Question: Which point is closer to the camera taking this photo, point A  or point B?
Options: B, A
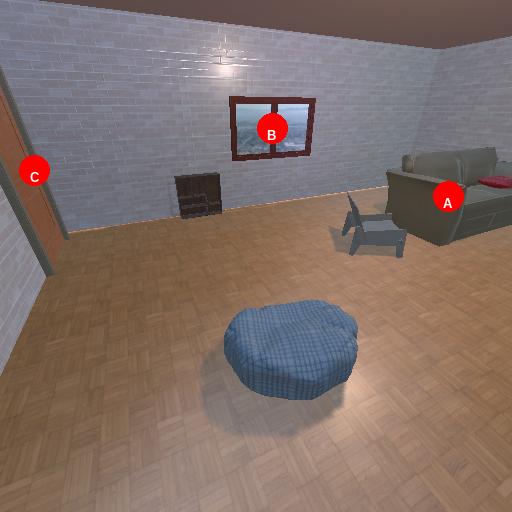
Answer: B